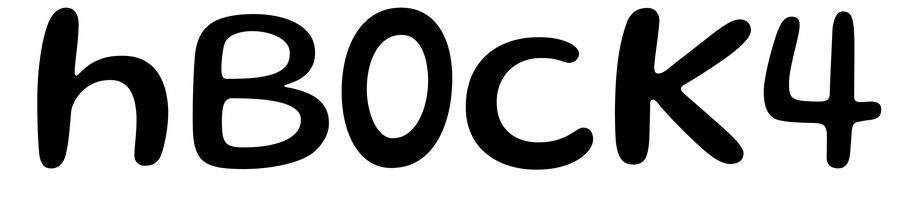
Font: Gluten_Regular